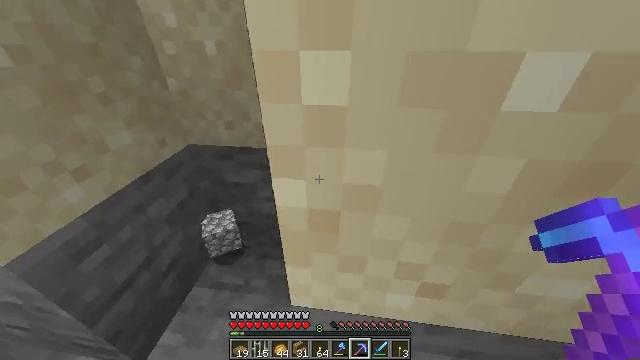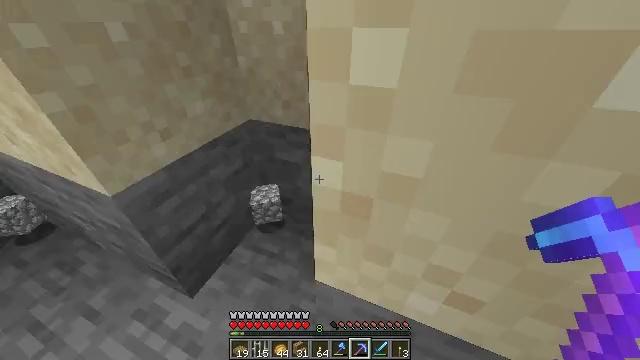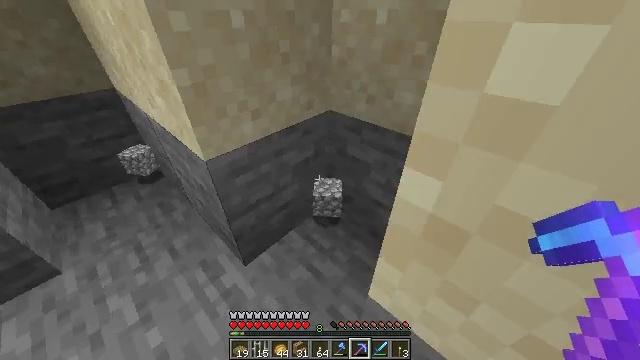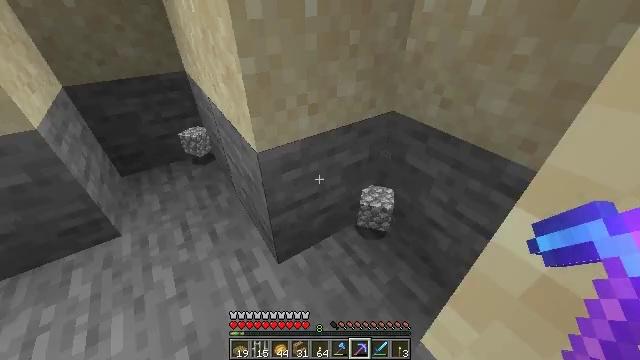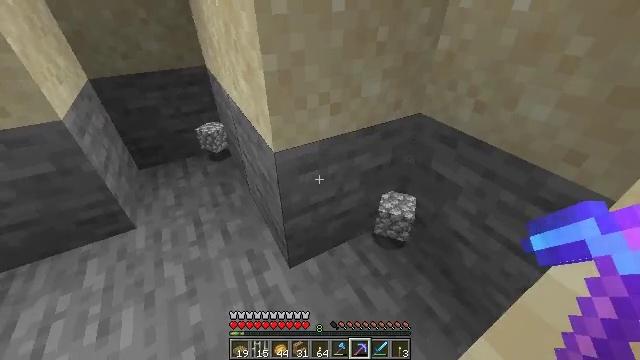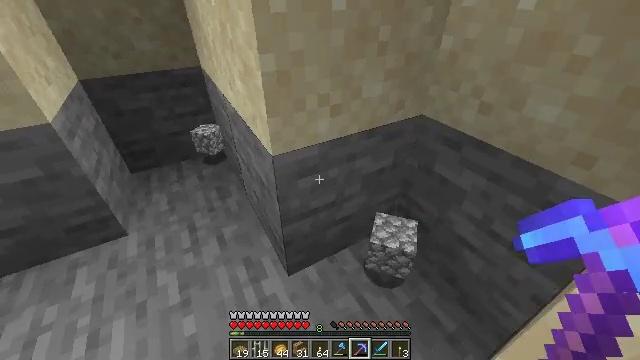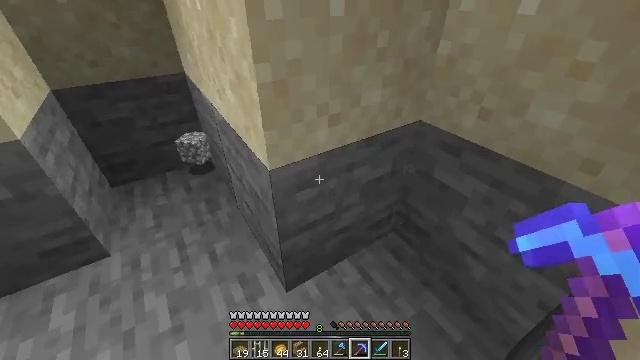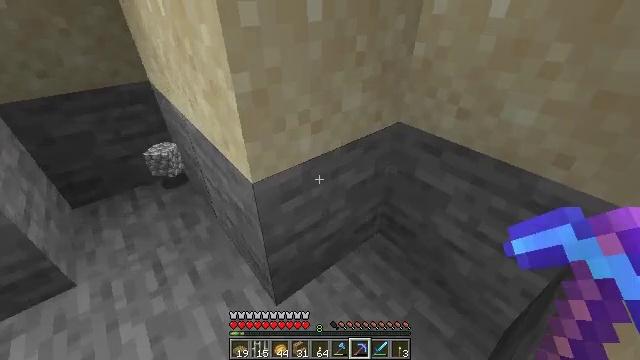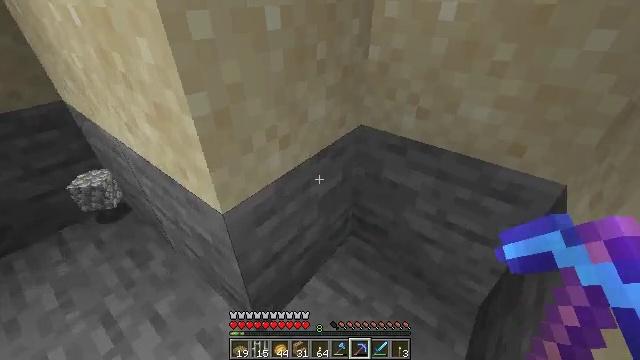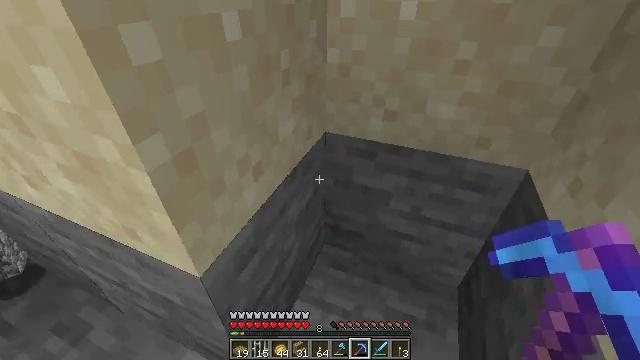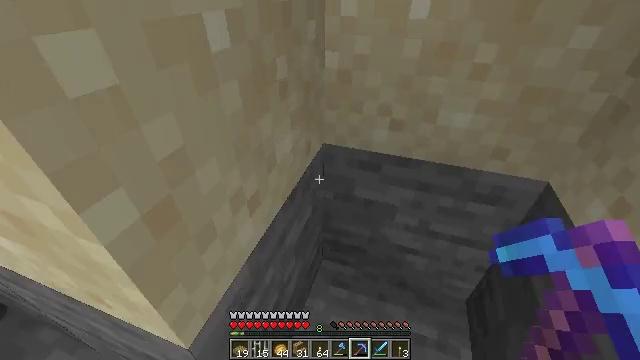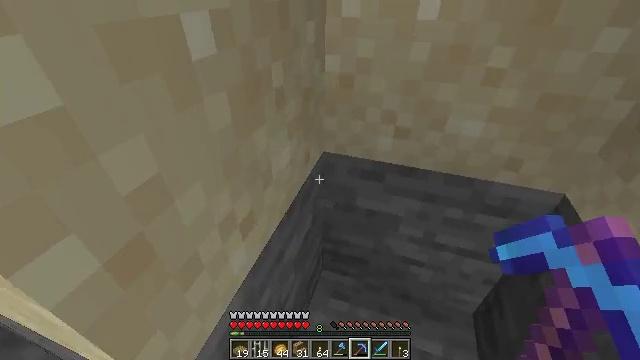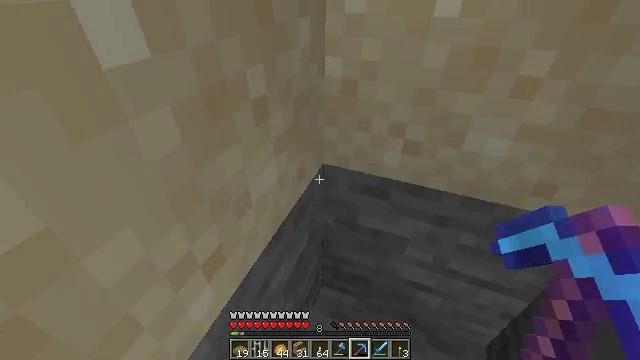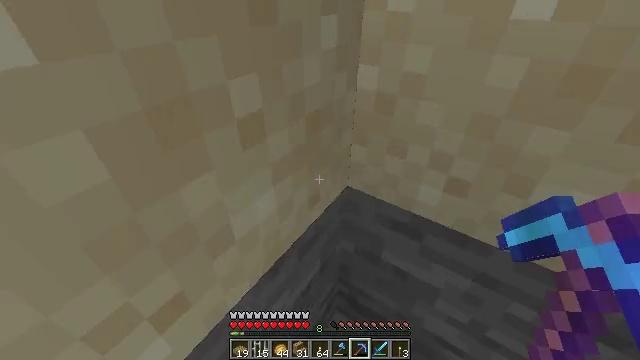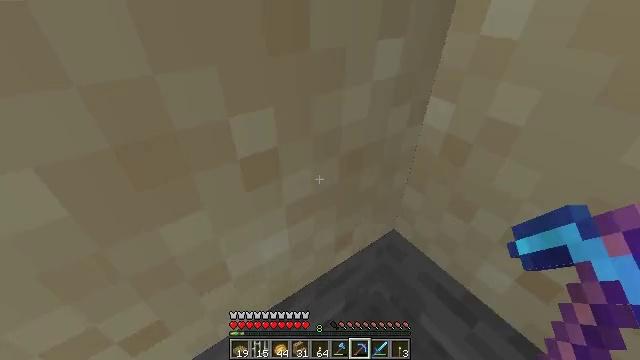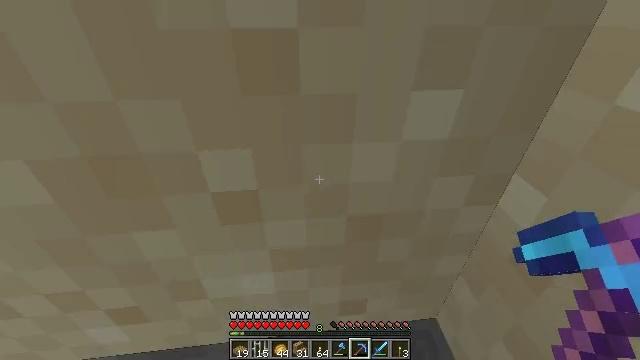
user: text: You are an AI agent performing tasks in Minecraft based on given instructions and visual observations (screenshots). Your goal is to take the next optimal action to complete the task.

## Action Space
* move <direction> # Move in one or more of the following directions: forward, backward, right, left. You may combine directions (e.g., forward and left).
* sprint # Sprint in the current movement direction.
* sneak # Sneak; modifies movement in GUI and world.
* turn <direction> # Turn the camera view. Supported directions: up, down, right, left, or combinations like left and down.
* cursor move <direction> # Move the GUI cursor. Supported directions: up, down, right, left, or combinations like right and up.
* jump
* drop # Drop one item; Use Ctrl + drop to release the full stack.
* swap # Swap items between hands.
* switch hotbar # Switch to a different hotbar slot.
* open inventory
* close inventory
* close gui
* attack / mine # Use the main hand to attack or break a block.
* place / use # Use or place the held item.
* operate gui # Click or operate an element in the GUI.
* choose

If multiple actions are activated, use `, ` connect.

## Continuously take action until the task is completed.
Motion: motion action
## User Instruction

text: Attack the ground to gather sand.
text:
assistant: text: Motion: move forward, turn left and down
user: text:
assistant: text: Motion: move forward, turn left
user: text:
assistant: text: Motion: turn left
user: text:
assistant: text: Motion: turn left
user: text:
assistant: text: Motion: no_op
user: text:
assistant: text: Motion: move forward and move left, turn right
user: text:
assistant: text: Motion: move forward and move left, turn right
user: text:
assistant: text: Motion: move forward and move left, turn right
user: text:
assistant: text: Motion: move forward, turn right
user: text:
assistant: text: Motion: move forward, turn right
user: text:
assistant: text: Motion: move forward
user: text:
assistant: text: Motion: move forward, turn left
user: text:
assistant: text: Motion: move forward, turn left
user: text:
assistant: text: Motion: move forward, turn left
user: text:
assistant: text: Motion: turn left and up
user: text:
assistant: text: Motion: turn left and up
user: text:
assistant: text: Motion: move left, turn left and up
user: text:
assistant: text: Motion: move left, turn left and up
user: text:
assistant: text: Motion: move left, turn up
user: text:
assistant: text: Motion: move left, turn right and up
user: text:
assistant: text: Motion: move left, turn right
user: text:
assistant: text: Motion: move forward and move left, turn right and up
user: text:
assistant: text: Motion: move forward and move left, turn right and up
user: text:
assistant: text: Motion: move forward and move left, turn right and up
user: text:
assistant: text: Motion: move forward, turn right and up
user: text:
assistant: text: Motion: turn right and up
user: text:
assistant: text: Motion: turn right and up
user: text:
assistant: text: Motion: turn left and up
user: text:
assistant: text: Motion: turn left and up
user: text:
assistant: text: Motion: turn left and up